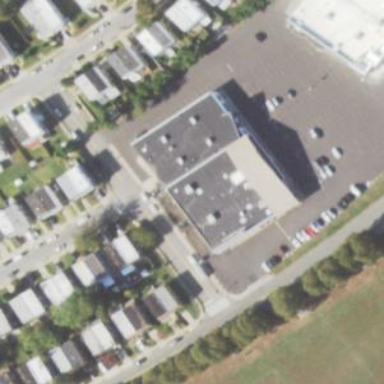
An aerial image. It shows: Building used as car repair shop.